Question: I have a tab widget that's appearing like follows. I need to use large images, like the image on the right, but when I do it pushes the text off the bottom of the screen. How can I get the tab button to grow 'up' rather than down?

This is the layout for the TabWidget:
'''
<HorizontalScrollView
android:id="@+id/tabScrollView"
android:layout_width="fill_parent"
android:layout_height="wrap_content"
android:fillViewport="true"
android:scrollbars="none"
android:layout_alignParentBottom="true"
android:layout_weight="0">
<TabWidget
android:id="@android:id/tabs"
android:layout_width="fill_parent"
android:layout_height="wrap_content" />
</HorizontalScrollView>
'''
This is the layout of the tab button:
'''
<LinearLayout xmlns:android="http://schemas.android.com/apk/res/android"
android:layout_height="@dimen/tab_host_default_height"
android:orientation="vertical"
style="@style/TabAppTheme"
android:gravity="center">
<ImageView
android:id="@+id/icon"
android:layout_width="wrap_content"
android:layout_height="wrap_content"
android:layout_gravity="center_vertical|center_horizontal"
android:contentDescription="@null" />
<TextView
android:id="@+id/title"
android:layout_width="wrap_content"
android:layout_height="wrap_content"
android:layout_gravity="center_vertical|center_horizontal"
style="@style/TabTextAppTheme" />
</LinearLayout>
'''
This is the style (modifying 'minHeight' doesn't do anything):
'''
<style name="TabAppTheme">
<item name="android:paddingLeft">3dip</item>
<item name="android:paddingRight">3dip</item>
<item name="android:background">@drawable/tab_indicator_holo</item>
<item name="android:layout_width">0dip</item>
<item name="android:layout_weight">1</item>
<item name="android:minWidth">120dip</item>
<item name="android:minHeight">120dip</item>
</style>
<style name="TabTextAppTheme">
<item name="android:textColor">#000000</item>
<item name="android:textSize">12sp</item>
<item name="android:textStyle">bold</item>
<item name="android:textAllCaps">true</item>
<item name="android:ellipsize">marquee</item>
<item name="android:maxLines">1</item>
<item name="android:maxWidth">180dip</item>
</style>
'''
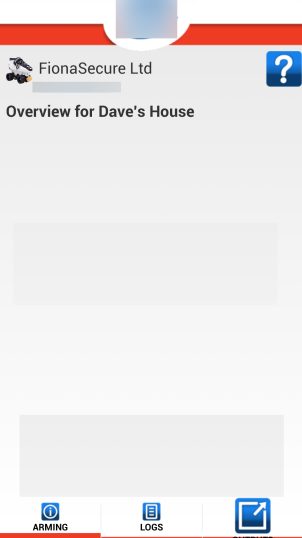
Answer: The solution was to modify the tab height here:
'''
<resources>
<!--<dimen name="tab_host_default_height">48dp</dimen>-->
<dimen name="tab_host_default_height">64dp</dimen>
</resources>
'''